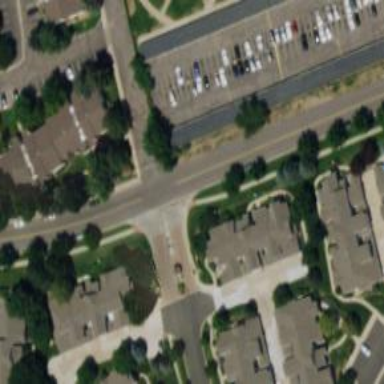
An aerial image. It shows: Living street.